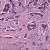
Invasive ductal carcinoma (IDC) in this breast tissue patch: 1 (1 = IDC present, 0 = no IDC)